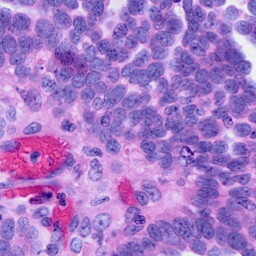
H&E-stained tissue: Ovarian